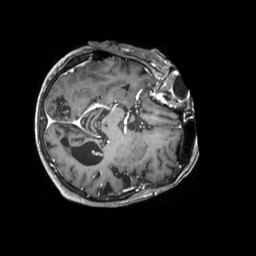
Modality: T1w
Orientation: axial
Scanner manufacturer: philips
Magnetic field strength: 3 T
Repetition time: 0.009901 s
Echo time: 0.004605 s